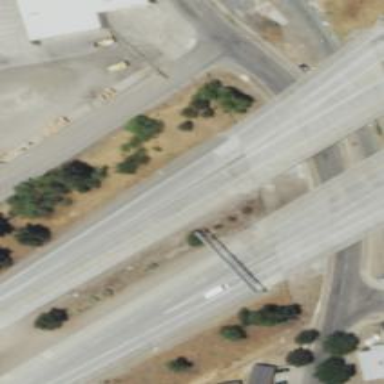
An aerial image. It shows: Bridge over motorway.